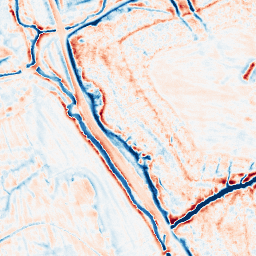
Category: edge_preserving
Decomposition family: bilateral
Decomposition parameters: d: 15
sigma_color: 150
sigma_space: 100
Upsampling method: regularized
Upsampling parameters: scale: 2
lambda_reg: 0.01
Upsampling scale: 2